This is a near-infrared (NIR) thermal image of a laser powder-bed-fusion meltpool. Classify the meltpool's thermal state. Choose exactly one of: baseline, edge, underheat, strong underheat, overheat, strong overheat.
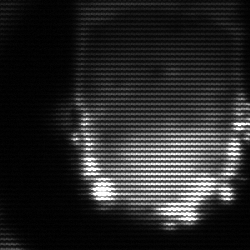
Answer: baseline